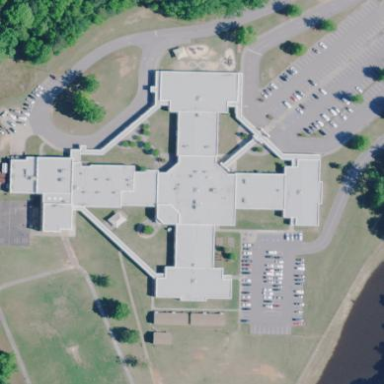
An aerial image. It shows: School.